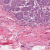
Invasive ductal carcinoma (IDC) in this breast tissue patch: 0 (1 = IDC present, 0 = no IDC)